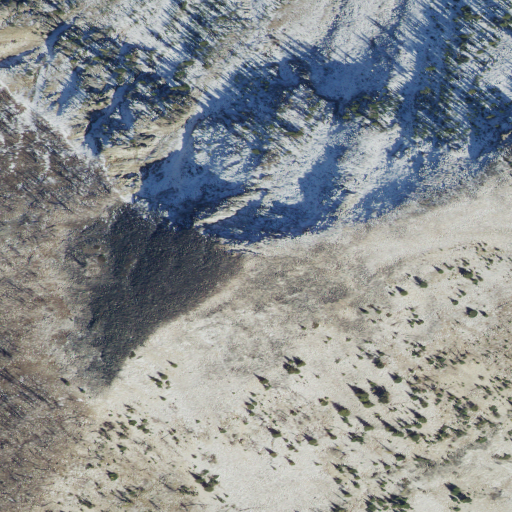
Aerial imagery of mountain in Idaho named Twin Peak containing shrub, barren land, and grassland